Question: I have image with example of matrix with marked cells in it which makes a figures.

The thing is, that I have to count and find the largest figure in the matrix.
As we can see there is 3 figures each with 3, 19 and 2 black fields.
Ok I understund how could I get if the cell is black or white, but how can I tell that figure is fully counted and which one is the biggest.
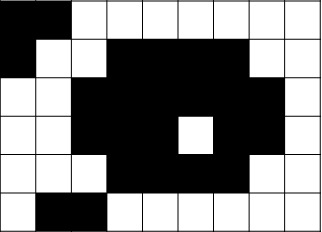
Answer: This is a task for <URL>